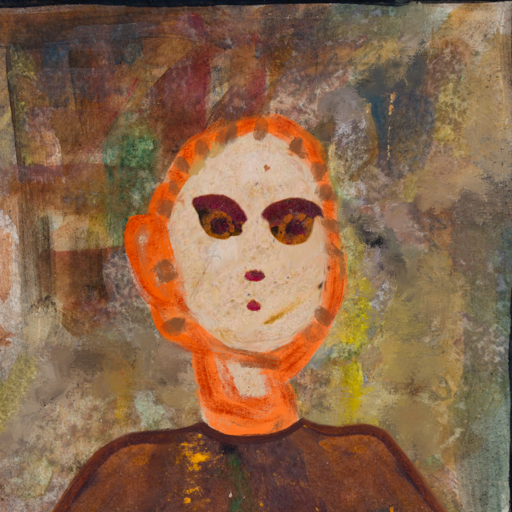
Background: Mosgoul, Head And Neck Front: Rupkatha, Face Front: Doll, Bust: Comrade, Hair Front: Blank, Head Accessory: Blank, Second Necklace: Blank, Necklace: Blank, Baby: Blank